Aerial crown-view tile of a tropical tree (Barro Colorado Island, Panama), acquired 20250818:
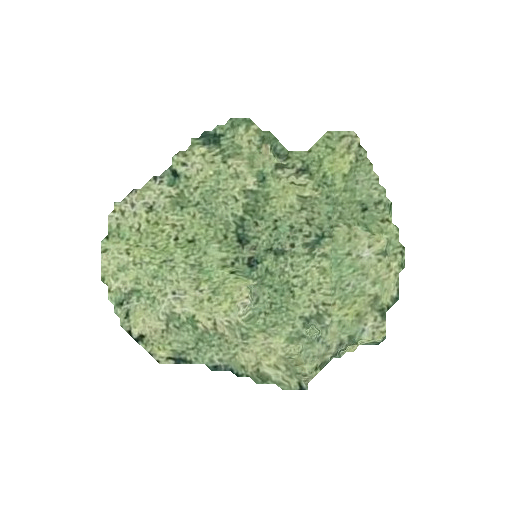
Species: Tachigali panamensis
GBIF accepted scientific name: Tachigali panamensis
Crown area: 85.585 m²